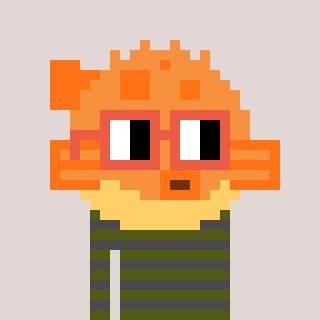
a pixel art character with square orange glasses, a pufferfish-shaped head and a grayscale-colored body on a warm background